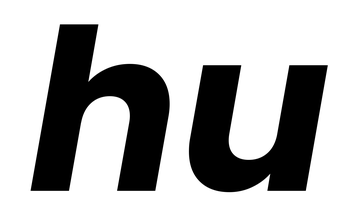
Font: Poppins-BoldItalic